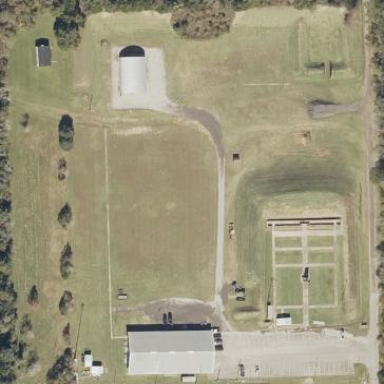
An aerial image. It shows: Shooting range.